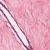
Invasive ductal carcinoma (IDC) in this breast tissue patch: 0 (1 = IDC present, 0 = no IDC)